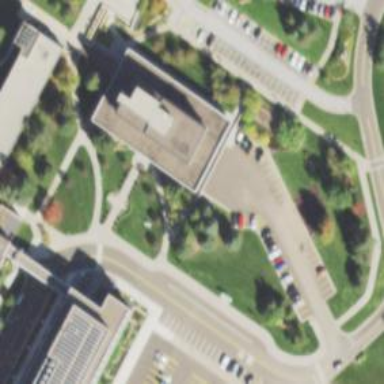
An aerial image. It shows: University building.